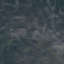
Label: HerbaceousVegetation